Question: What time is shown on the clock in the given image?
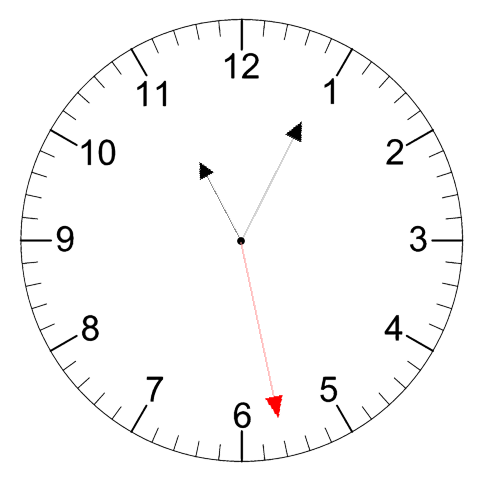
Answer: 11:04:28